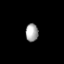
Tissue: lung
Cell type: Epithelial cells
Senescence score: 0.6393
Nuclear area (px): 222
Mean DAPI intensity: 164.59